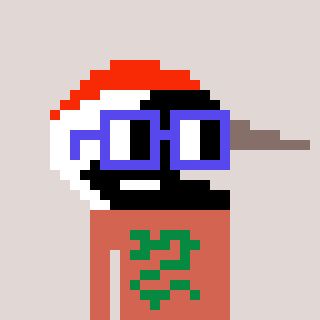
a pixel art character with square blue glasses, a crane-shaped head and a peachy-colored body on a warm background